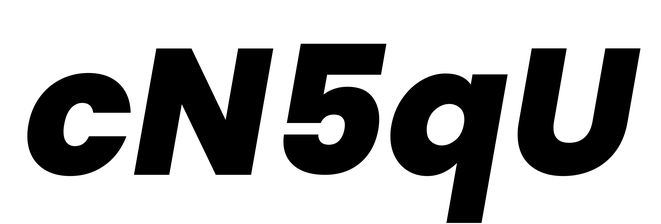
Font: Poppins-ExtraBoldItalic